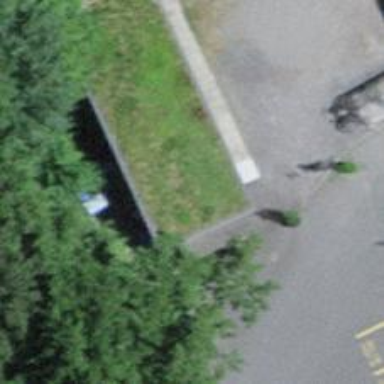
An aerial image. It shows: Toilets are available here.